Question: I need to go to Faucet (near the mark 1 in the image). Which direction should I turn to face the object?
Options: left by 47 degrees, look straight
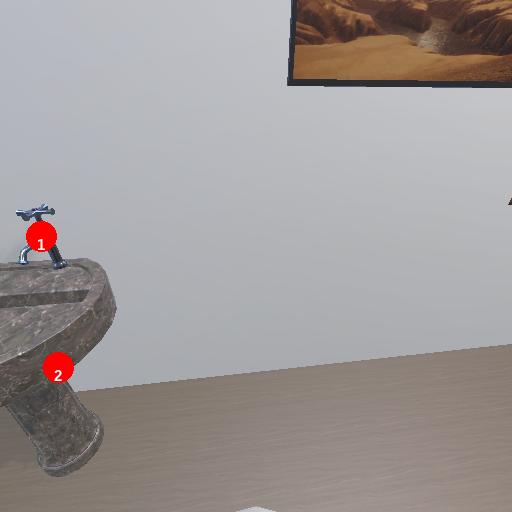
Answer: left by 47 degrees